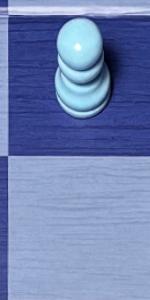
Label: Empty